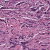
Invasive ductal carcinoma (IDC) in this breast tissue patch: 1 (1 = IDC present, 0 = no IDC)